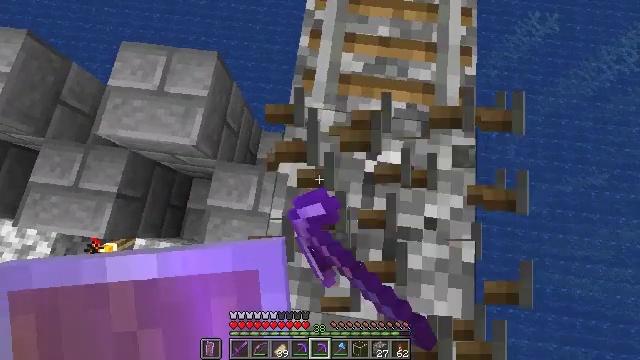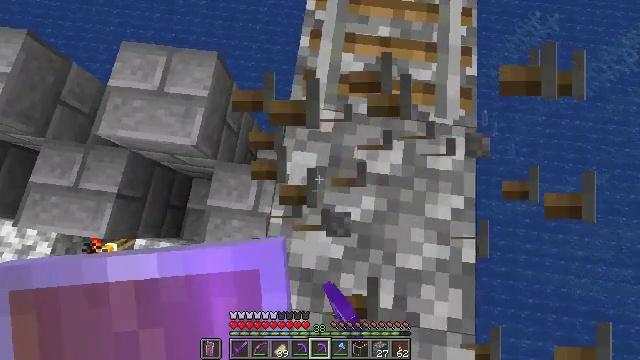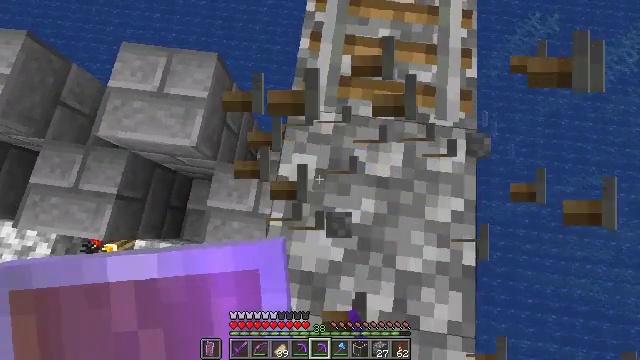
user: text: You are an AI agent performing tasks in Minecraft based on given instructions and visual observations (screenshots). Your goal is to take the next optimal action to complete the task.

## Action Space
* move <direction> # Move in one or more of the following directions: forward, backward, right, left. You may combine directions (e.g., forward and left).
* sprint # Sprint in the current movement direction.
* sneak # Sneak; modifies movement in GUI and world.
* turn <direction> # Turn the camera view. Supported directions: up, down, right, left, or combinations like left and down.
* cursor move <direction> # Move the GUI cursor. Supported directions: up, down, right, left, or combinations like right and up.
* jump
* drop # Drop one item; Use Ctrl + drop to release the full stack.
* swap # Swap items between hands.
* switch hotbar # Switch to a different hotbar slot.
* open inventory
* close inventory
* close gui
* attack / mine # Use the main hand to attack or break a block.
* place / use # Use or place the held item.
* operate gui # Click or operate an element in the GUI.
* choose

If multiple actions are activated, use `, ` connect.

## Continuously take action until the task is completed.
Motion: motion action
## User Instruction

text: Pick up the rail by attacking it.
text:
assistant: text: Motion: sneak
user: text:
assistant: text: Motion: move forward, sneak
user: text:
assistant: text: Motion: sneak